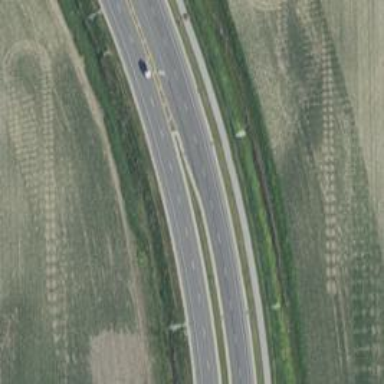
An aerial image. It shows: Asphalt road classified as primary highway with expressway characteristics.